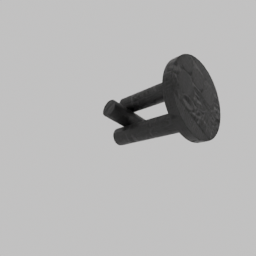
Label: furniture